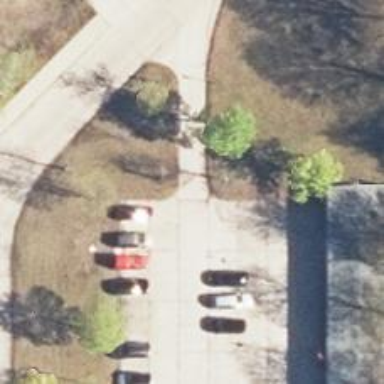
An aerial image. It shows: Concrete driveway.